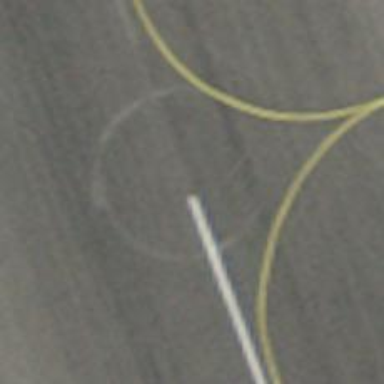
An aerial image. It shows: Asphalt runway at the airport.